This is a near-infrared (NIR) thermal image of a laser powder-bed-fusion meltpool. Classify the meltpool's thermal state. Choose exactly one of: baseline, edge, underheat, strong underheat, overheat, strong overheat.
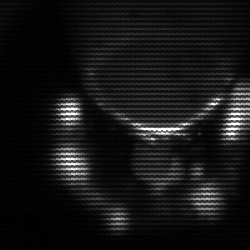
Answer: edge